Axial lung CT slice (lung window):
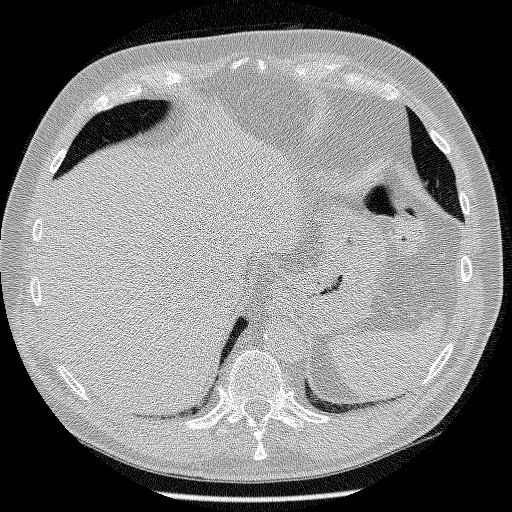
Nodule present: no